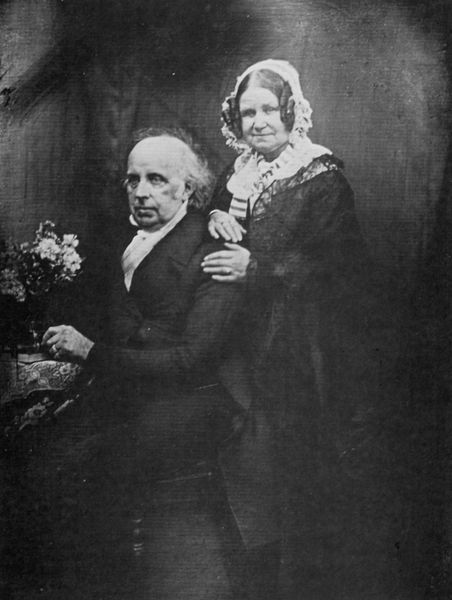
Titel: Ascan W. Lutteroth, Bürgermeister von Hamburg und seine Ehefrau Charlotte
Künstler: Hermann Biow
Schlagwörter: dunkel, hand, mann, schatten, weiß, sitzen, blume, blumen, finger, frau, frisur, kleid, licht, mund, nase, schwarz, stuhl, tisch, blüten, schleier, tuch, haube, hochformat, alt, anzug, hemd, augen, blicke, gesicht, kragen, spitze, stehen, bild, hände, portrait, porträt, tischdecke, auge, gewand, haare, mantel, sitzend, stehend, paar, spitzen, locken, scheitel, schulter, vase, kopfbedeckung, lächeln, zöpfe, münder, nasen, zopf, krawatte, glatze, einheit, strauss, wiss, ring, blumenstrauss, foto, fotografie, photographie, porträts, schwarz-weiß, betrachten, photo, ehepaar, ehe, stirnglatze, chwarz, schnecke, verheiratet, ältere, schwarzweis, altmodisch, fotot, porträtfoto, kragens, strasuss, 19. jahrhundert, 19. jhd, mann fraufrüher dunkel blumen zimmer schwarzweiß, eheringe, schleier#, rkel, paar#